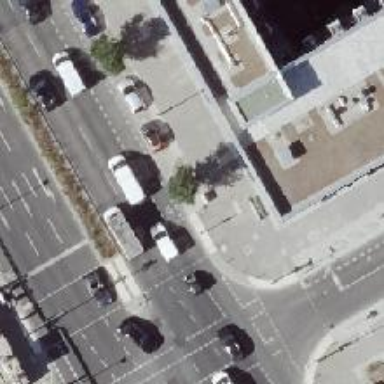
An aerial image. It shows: Crossing with traffic signals.